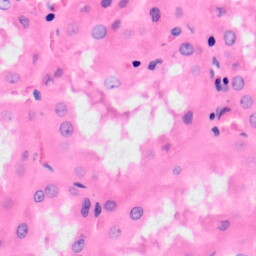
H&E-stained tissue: Kidney